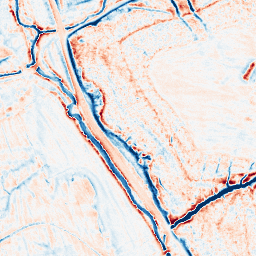
Category: edge_preserving
Decomposition family: anisotropic_diffusion
Decomposition parameters: iterations: 20
kappa: 50
gamma: 0.2
Upsampling method: bspline
Upsampling parameters: scale: 4
Upsampling scale: 4